Question: I code a lot of languages: 'Java', 'PHP', 'C#', 'JQuery' to name but a few, but I am only in C# and I am confused as to how to use Anonymous functions. I have seen numerous references to 'Action<T>', 'lambda' and 'delegates' but I am not sure what they are and how they matter:
I am (however) pretty used to JQuery which does it like this:
'''
function hello(fnc){
console.log("Hello");
if (typeof fnc === "function") fnc();
}
hello(); //prints "Hello"
hello(function () {console.log("World"); }); //prints "Hello
World"
'''
Now, I use this as an example: how can I do this is 'C#' also I am curious as to what happens to the 'classes' EG:
'''
class foo
{
public void action()
{
Debug.WriteLine("Hello");
}
public void action(Delegate fnc)
{
action();
control.Invoke((MethodInvoker)fnc);
}
}
foo FOO = new foo();
FOO.action(); //prints "Hello"
FOO.action(() => { //prints "Hello
World"
Debug.WriteLine("World");
});
'''
so my questions are a) does this work / am I close (I can't check I am not at work PC atm) and b) how about passing a parameter (i.e. a scope question):
'''
foo FOO = new foo();
string yay = "Yeah";
FOO.action(() => { //prints "Hello
WorldYeah"
Debug.WriteLine("World" + yay);
});
'''
EDIT

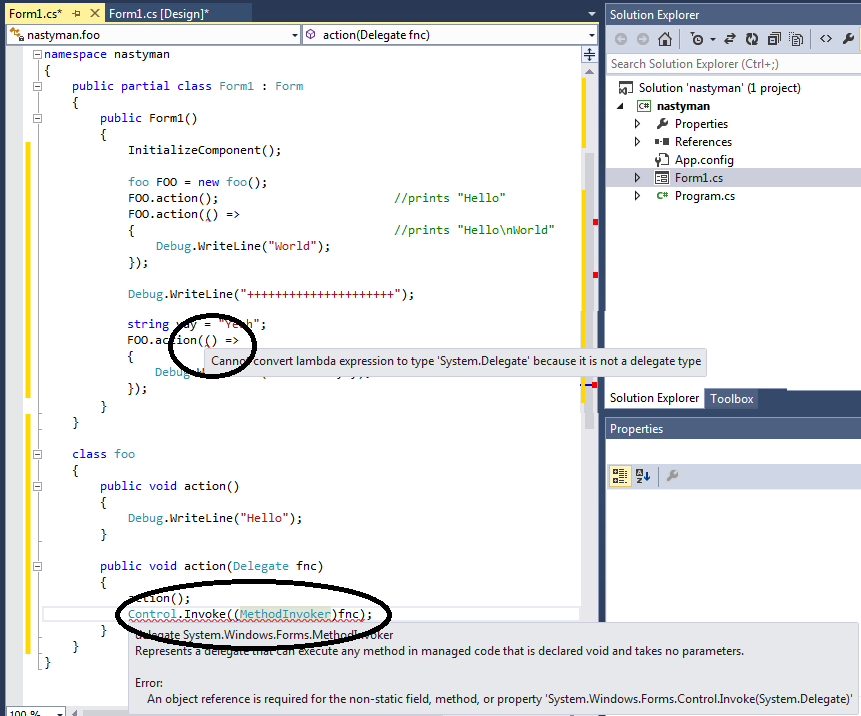
Answer: despite the lack of help from the SO self appointed police (who remain wrong, and who would rather punish questions needing answers rather than give answers) I fixed it myself with .. so for posterity here is how to do it
'''
class foo
{
public void action()
{
Debug.WriteLine("Hello");
}
public void action(Action fnc)
{
action();
fnc();
}
}
'''
and to call it
'''
foo FOO = new foo();
FOO.action(); //prints "Hello"
FOO.action((Action)(() =>
{ //prints "Hello
World"
Debug.WriteLine("World");
}));
string yay = "Yeah";
FOO.action((Action)(() =>
{ //prints "Hello
WorldYeah" - this will indeed still print "Yeah"
Debug.WriteLine("World" + yay);
}));
'''
using this technique you can send anonymous callback functions to c# methods